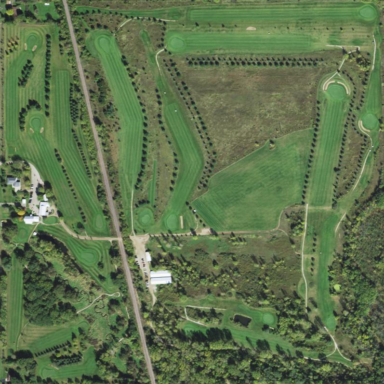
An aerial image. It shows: Golf course surrounded by greenery.